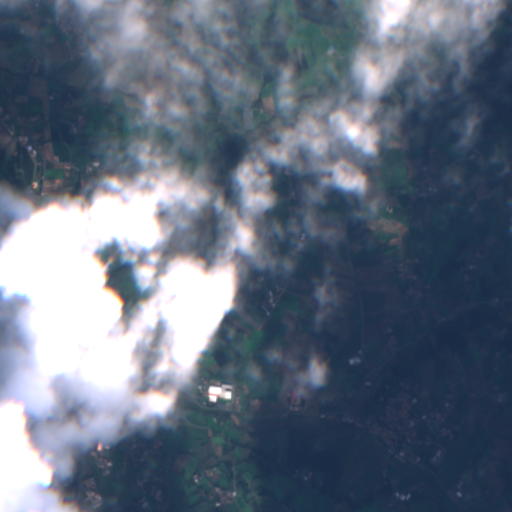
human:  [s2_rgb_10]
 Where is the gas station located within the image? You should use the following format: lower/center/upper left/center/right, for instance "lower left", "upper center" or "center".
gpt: The gas station is located in the center left of the image.
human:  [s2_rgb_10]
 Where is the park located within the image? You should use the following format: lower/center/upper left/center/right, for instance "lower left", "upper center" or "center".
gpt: The park is located in the left of the image.
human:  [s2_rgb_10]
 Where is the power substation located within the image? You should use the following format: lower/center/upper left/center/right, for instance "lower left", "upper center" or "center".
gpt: The power substation is located in the center left of the image.
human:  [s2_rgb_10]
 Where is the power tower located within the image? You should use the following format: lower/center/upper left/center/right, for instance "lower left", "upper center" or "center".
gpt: The power tower is located in the center left of the image.
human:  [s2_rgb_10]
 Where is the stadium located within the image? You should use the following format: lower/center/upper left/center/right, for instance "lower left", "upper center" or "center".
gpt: The stadium is located in the center left of the image.
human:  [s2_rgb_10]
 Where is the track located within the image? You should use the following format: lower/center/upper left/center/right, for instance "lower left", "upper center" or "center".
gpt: The track is located in the lower left of the image.
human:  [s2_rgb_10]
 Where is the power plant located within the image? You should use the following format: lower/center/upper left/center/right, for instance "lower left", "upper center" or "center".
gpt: There is no power plant in the image.